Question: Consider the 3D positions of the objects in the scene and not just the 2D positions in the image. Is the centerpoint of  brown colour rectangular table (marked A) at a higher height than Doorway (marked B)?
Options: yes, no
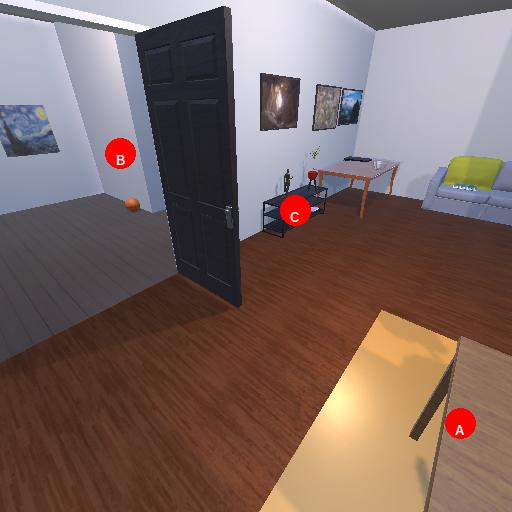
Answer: yes